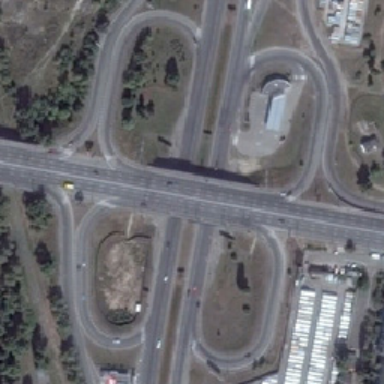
Diamond viaduct and four circular roads are next to the two parking lots .